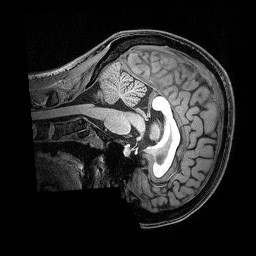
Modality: T1w
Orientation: sagittal
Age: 28
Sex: female
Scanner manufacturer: siemens
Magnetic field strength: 3 T
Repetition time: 2.5 s
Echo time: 0.00369 s